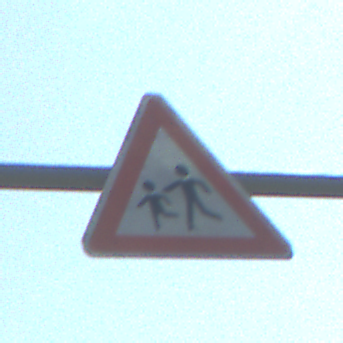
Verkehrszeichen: KinderRechts
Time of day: Midday
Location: Outdoor (Nature)
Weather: Clear
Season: NotSpecified
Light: Natural